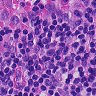
Metastatic tissue present: no